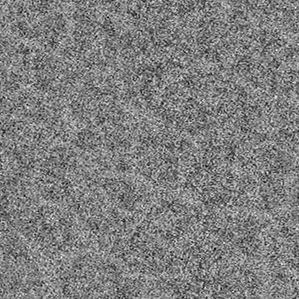
Label: frost